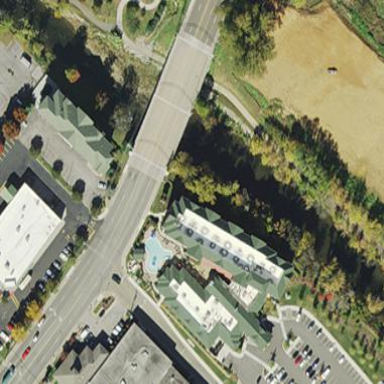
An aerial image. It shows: Hotel building.